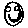
Label: smiley face